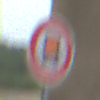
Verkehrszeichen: VerbotKennzeichnungspflichtigeKraftfahrzeugeGefaehrlicheGueter
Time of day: Midday
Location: Roofed (Beach)
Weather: Overcast
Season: NotSpecified
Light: Natural